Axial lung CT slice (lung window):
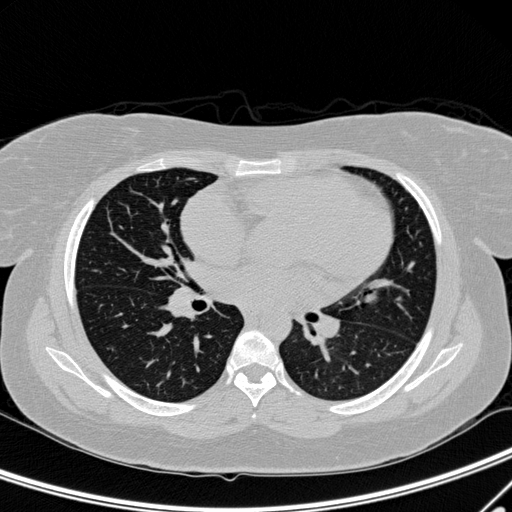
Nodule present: no